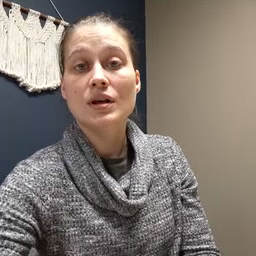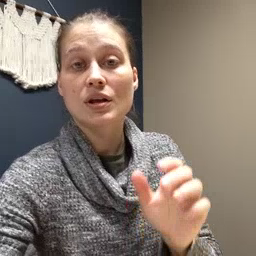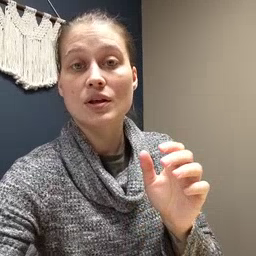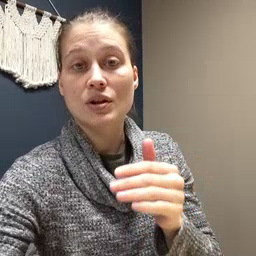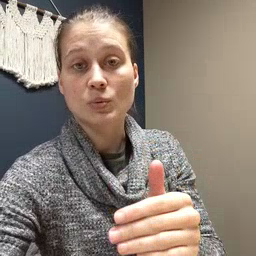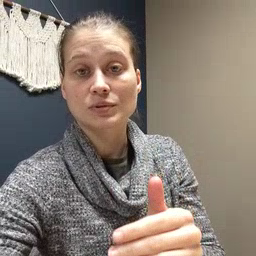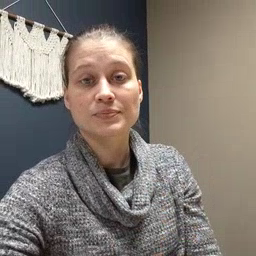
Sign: close